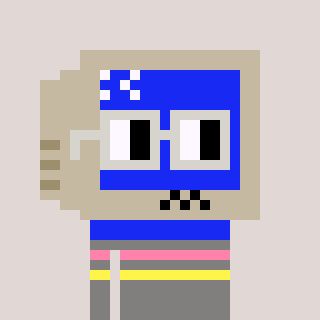
a pixel art character with square light gray glasses, a old monitor-shaped head and a bluegrey-colored body on a warm background